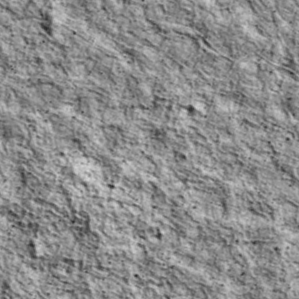
Label: non_frost